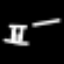
Label: hourglass